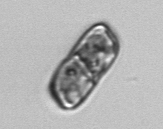
Label: Ephemera